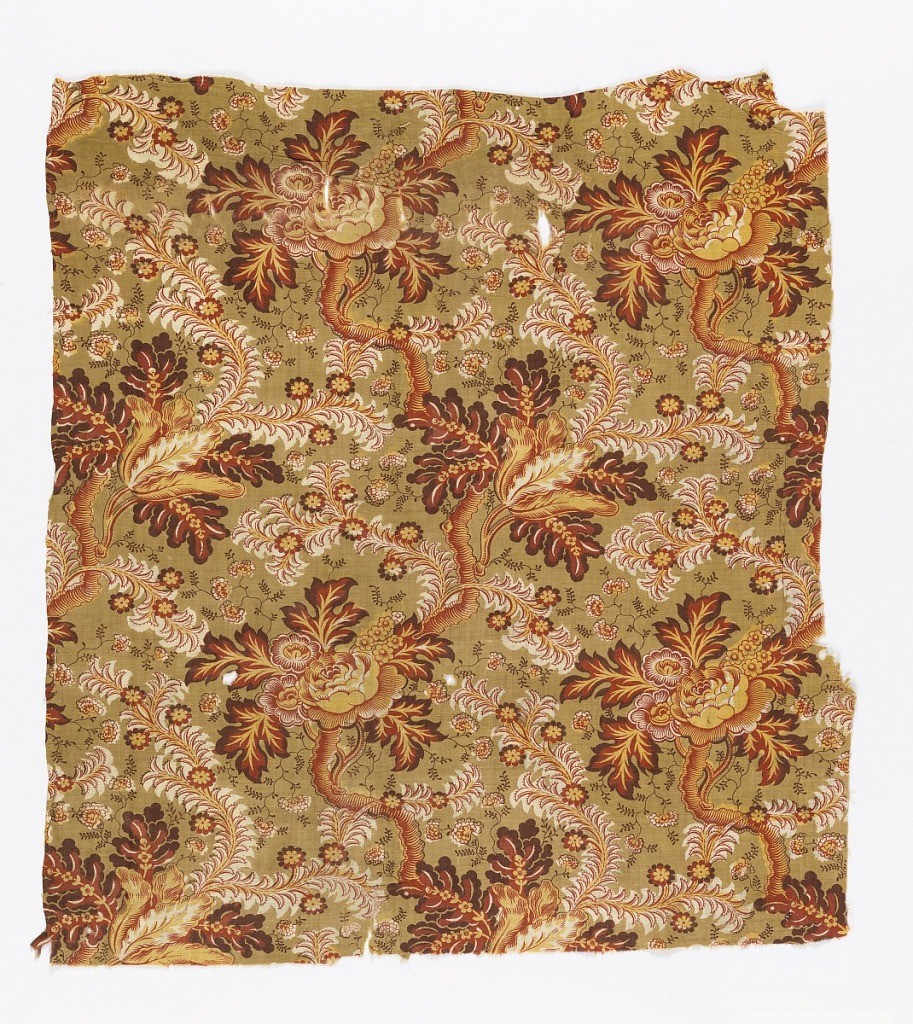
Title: Fragment
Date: early 19th century
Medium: cotton Technique: printed by engraved roller on plain weave
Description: Roller-printed textile with repeating floral pattern in yellow, red and white on an olive ground. Olive possibly printed by relief roller.